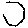
Label: hexagon